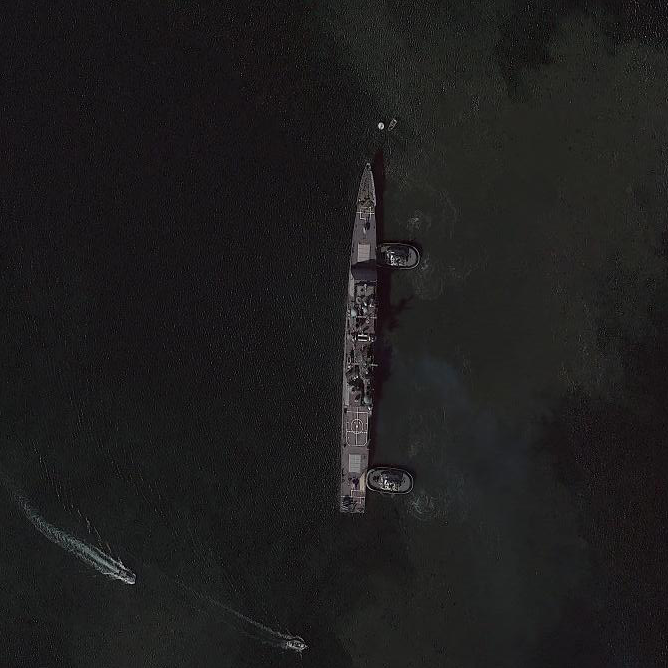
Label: Ticonderoga-class_cruiser